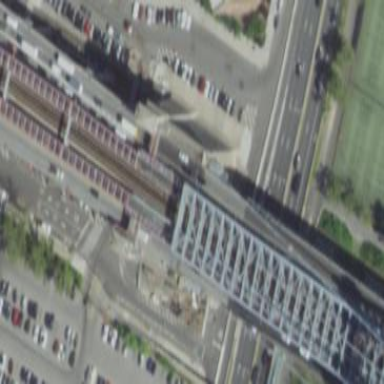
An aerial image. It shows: Building with bridge support.